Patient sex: F
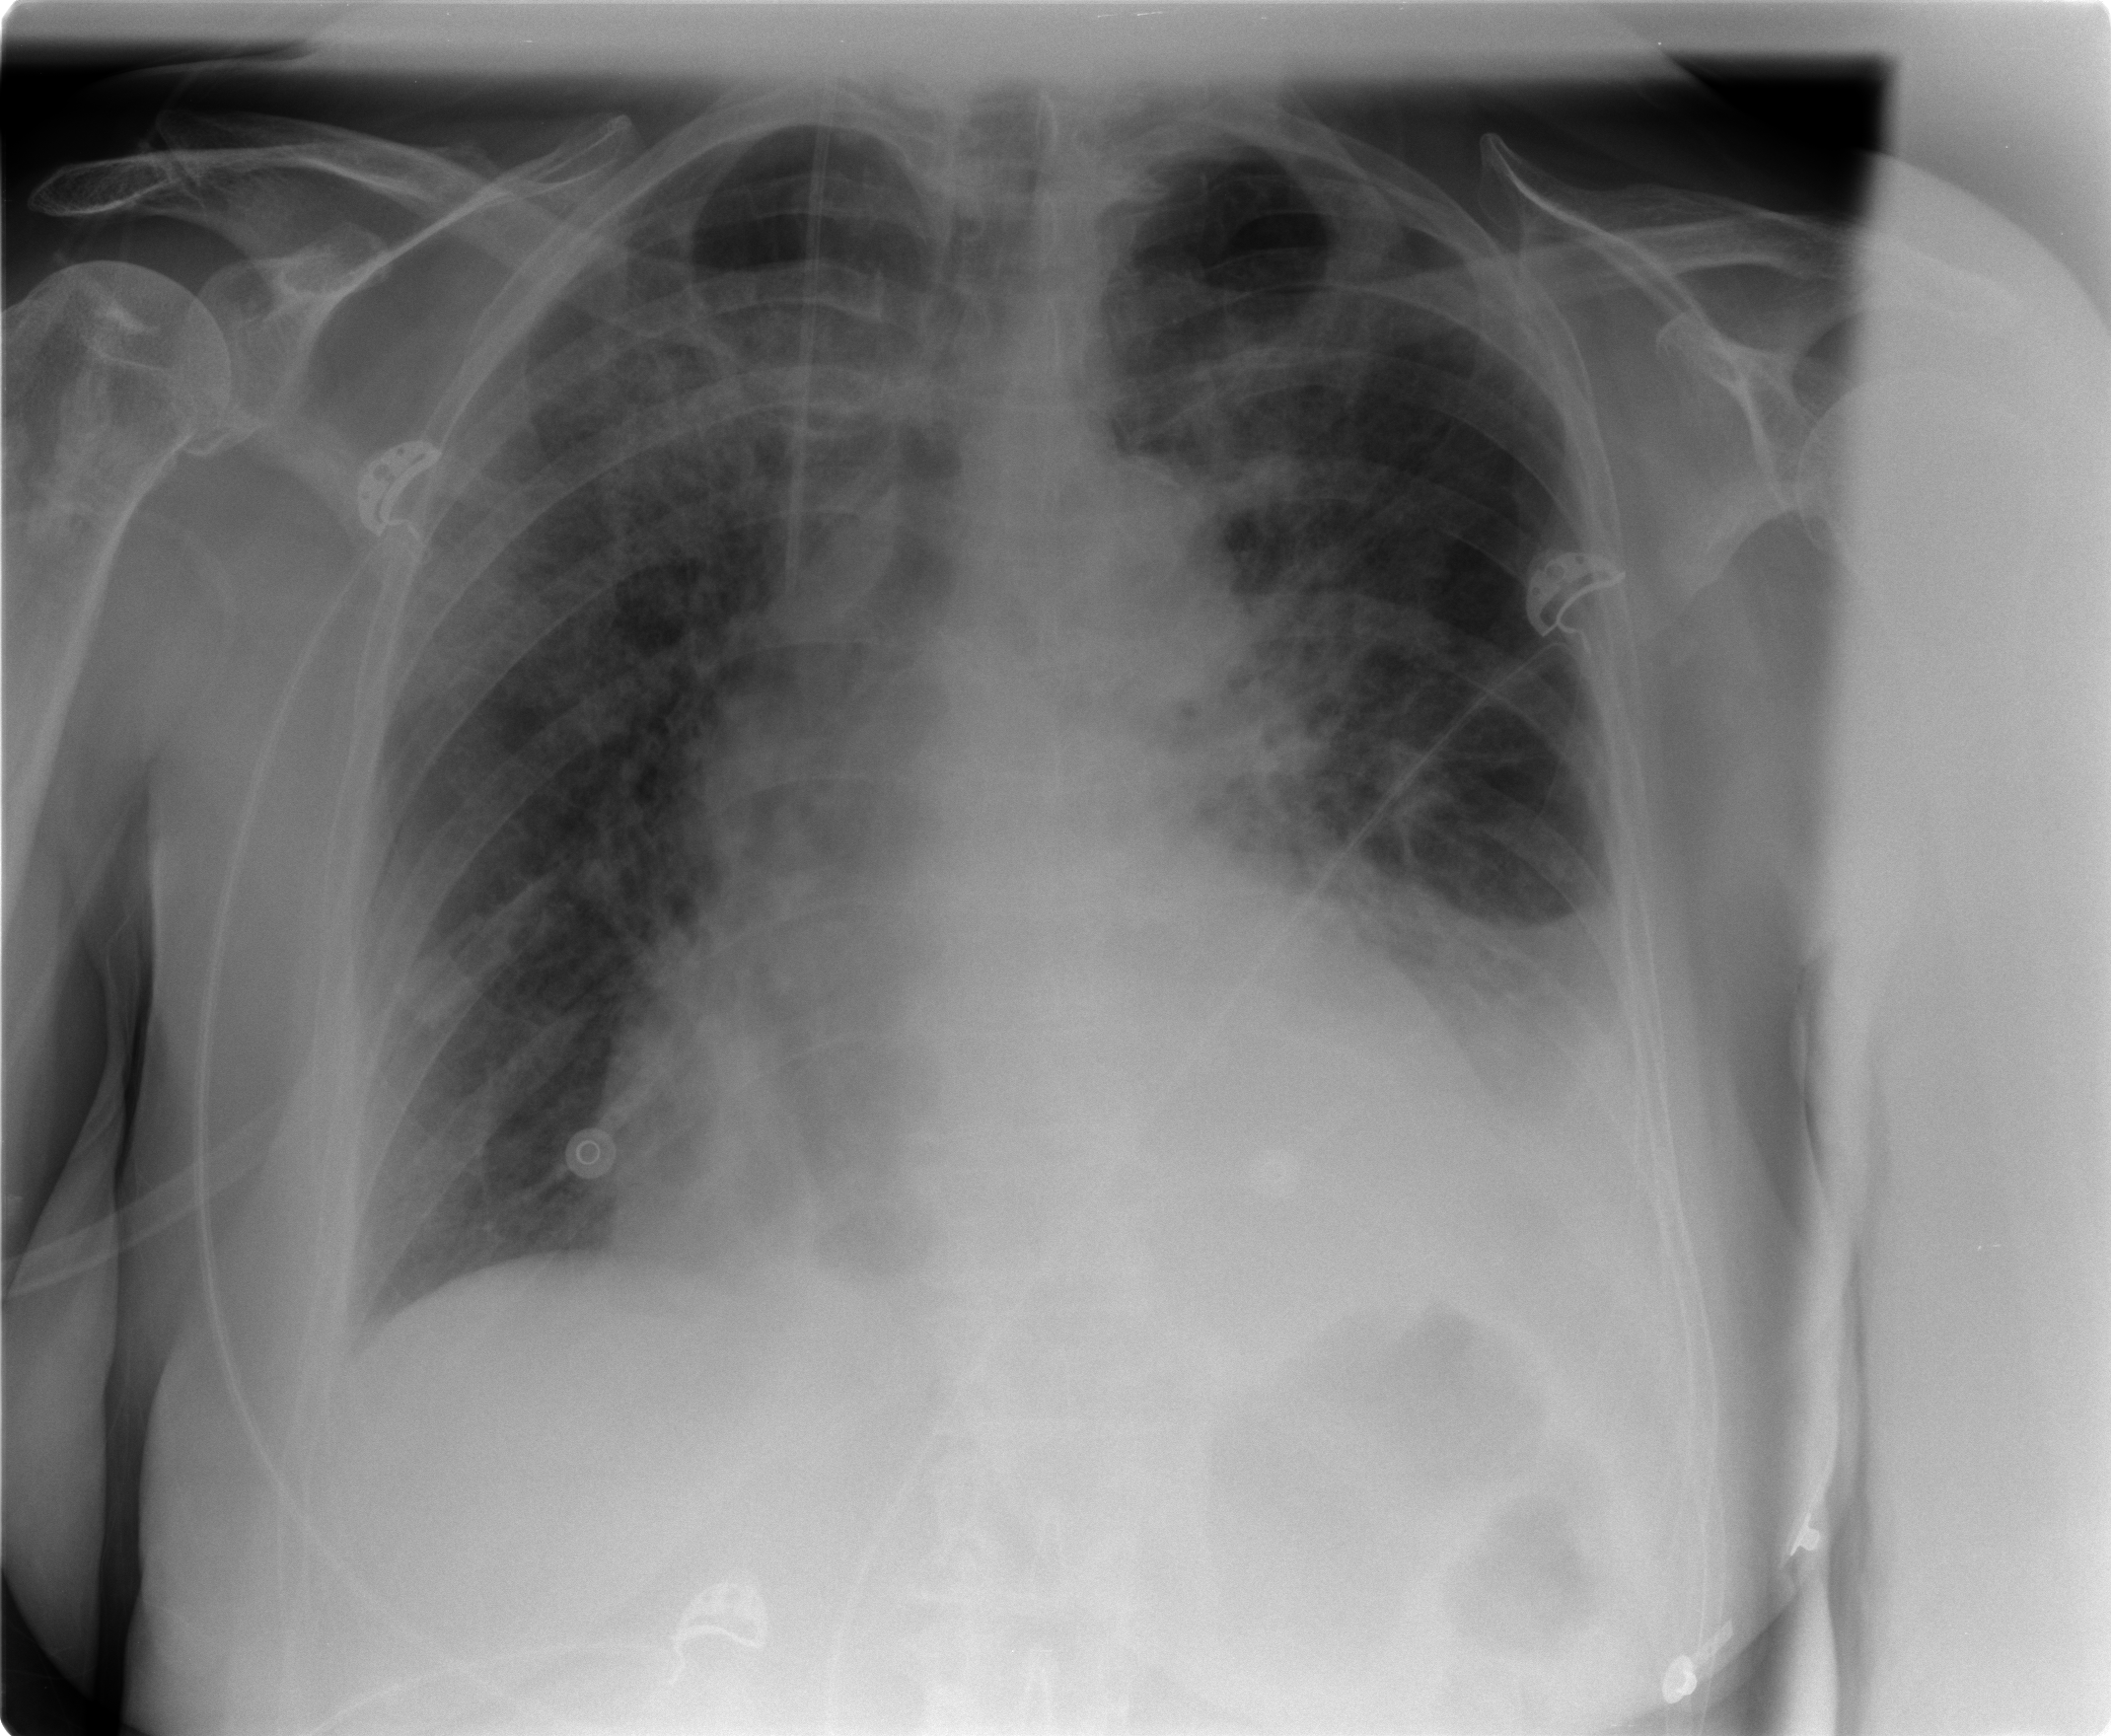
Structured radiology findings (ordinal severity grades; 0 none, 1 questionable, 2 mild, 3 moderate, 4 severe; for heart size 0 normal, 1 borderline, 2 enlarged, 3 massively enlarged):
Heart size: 2
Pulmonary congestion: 2
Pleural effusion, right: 2
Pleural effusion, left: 2
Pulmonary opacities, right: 3
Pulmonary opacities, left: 2
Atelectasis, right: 2
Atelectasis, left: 2